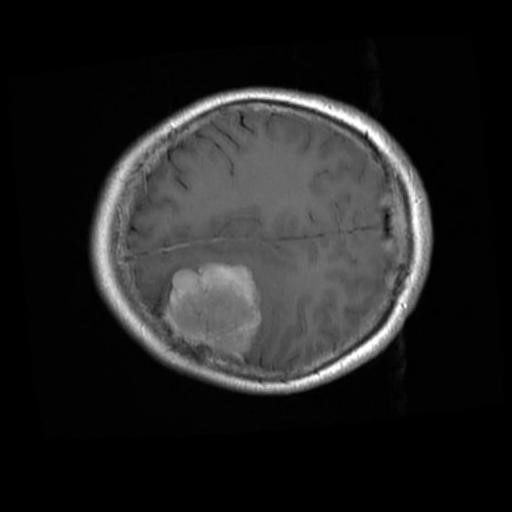
Label: brain_menin